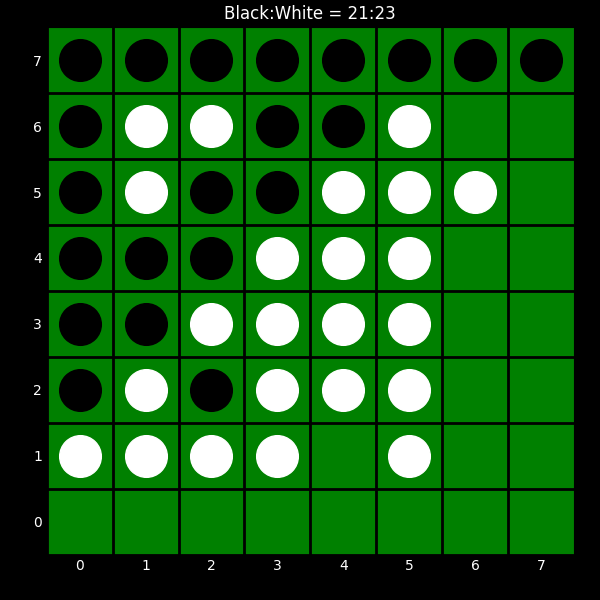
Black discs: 21
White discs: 23